Question: I have a global array I want to populate with URLs to JPEGs at Flickr. I intend to pass this array around between functions.
When I try to read the contents of the array (or console.log from main.js:40) from within my JASONP callback function it appears to be empty. Yet from the browser console it seems fine (screen shot). My JASONP callback seems able to 'array.push()' but can't read 'array[i].src'.
What's going on here?

I seem to be misunderstanding how variables are scoped from JASONP callbacks. Can someone enlighten me (in super-noob laymen's terms) as to what's happening here and show me what this should look like?
JSFiddle here - <URL>
'''
function UrlExists(url, callback) {
var http = new XMLHttpRequest();
http.open('HEAD', url);
http.onreadystatechange = function() {
if (this.readyState == this.DONE) {
callback(this.status = 200);
}
};
http.send();
};
var images = []; // Store imgs in here
$.getJSON("https://api.flickr.com/services/rest/?method=flickr.photos.search&jsoncallback=?",
{
api_key : "da2015d88b5eab3b3d7d989c13c4d430",
content_type : 1,
text : "landscape, beach, coast, surf, black, white",
format : "json",
per_page : 10
},
function jsonFlickrApi (results) { // my JSONP callback func
for (var i=0; i < results.photos.photo.length; i++) {
var farm = results.photos.photo[i].farm;
var id = results.photos.photo[i].id;
var server = results.photos.photo[i].server;
var secret = results.photos.photo[i].secret;
var furl = "https://farm" + farm + ".staticflickr.com/" + server + "/" + id + "_" + secret + "_m" + ".jpg";
if (!UrlExists(furl, mycallback)) {
function mycallback(results){
images.push({"src":furl});
};
$("<img />").attr("src", furl).appendTo("#one"); // This works...
//$("<img />").attr("src", images[i].src).appendTo("#one"); // Why wont this work?
};
}; // End for
console.log(images); // Returns empty!?!
} // End jsonFlickrApi
); // End getJSON
'''
Thank you.
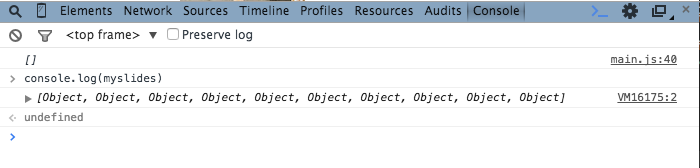
Answer: This code:
'''
if (!UrlExists(furl, mycallback)) {
function mycallback(results) {
images.push({
"src": furl
});
};
$("<img />").attr("src", furl).appendTo("#one"); // This works...
//$("<img />").attr("src", images[i].src).appendTo("#one"); // Why wont this work?
};
'''
never that 'mycallback' function, and thus nothing is ever added to 'images'. (Also note that you don't put ';' after the closing '}' of the block attached to a constrol flow statement like 'if'.)
Assuming 'UrlExists' expects you to pass it a callback for some reason and calls that callback asynchronously, you'll need to actually pass the function to it, and you'll need to ensure that when the function is called, it's called with the right 'furl' (since if it's called asynchronous, the 'furl' you're currently using will have been changed before the callback is called). The same would be true of 'i' in your commented out code. With those assumptions in place, you can do this:
'''
function jsonFlickrApi(results) { // my JSONP callback func
results.photos.photo.forEach(function(photo) {
var furl = "https://farm" + photo.farm +
".staticflickr.com/" +
photo.server + "/" +
photo.id + "_" +
photo.secret + "_m" + ".jpg";
UrlExists(furl, function() { // I assume this is called if the URL does exist, and that that's what you want
images.push({
"src": furl
});
$("<img />").attr("src", furl).appendTo("#one");
});
});
// Note that 'images' will still be empty here, waiting for the callbacks
// from UrlExists
} // End jsonFlickrApi
'''
Now, nothing in the 'UrlExists' callback is relying on something that will change before the callback occurs, because a new, separate 'furl' is created for every call to the 'forEach' callback.